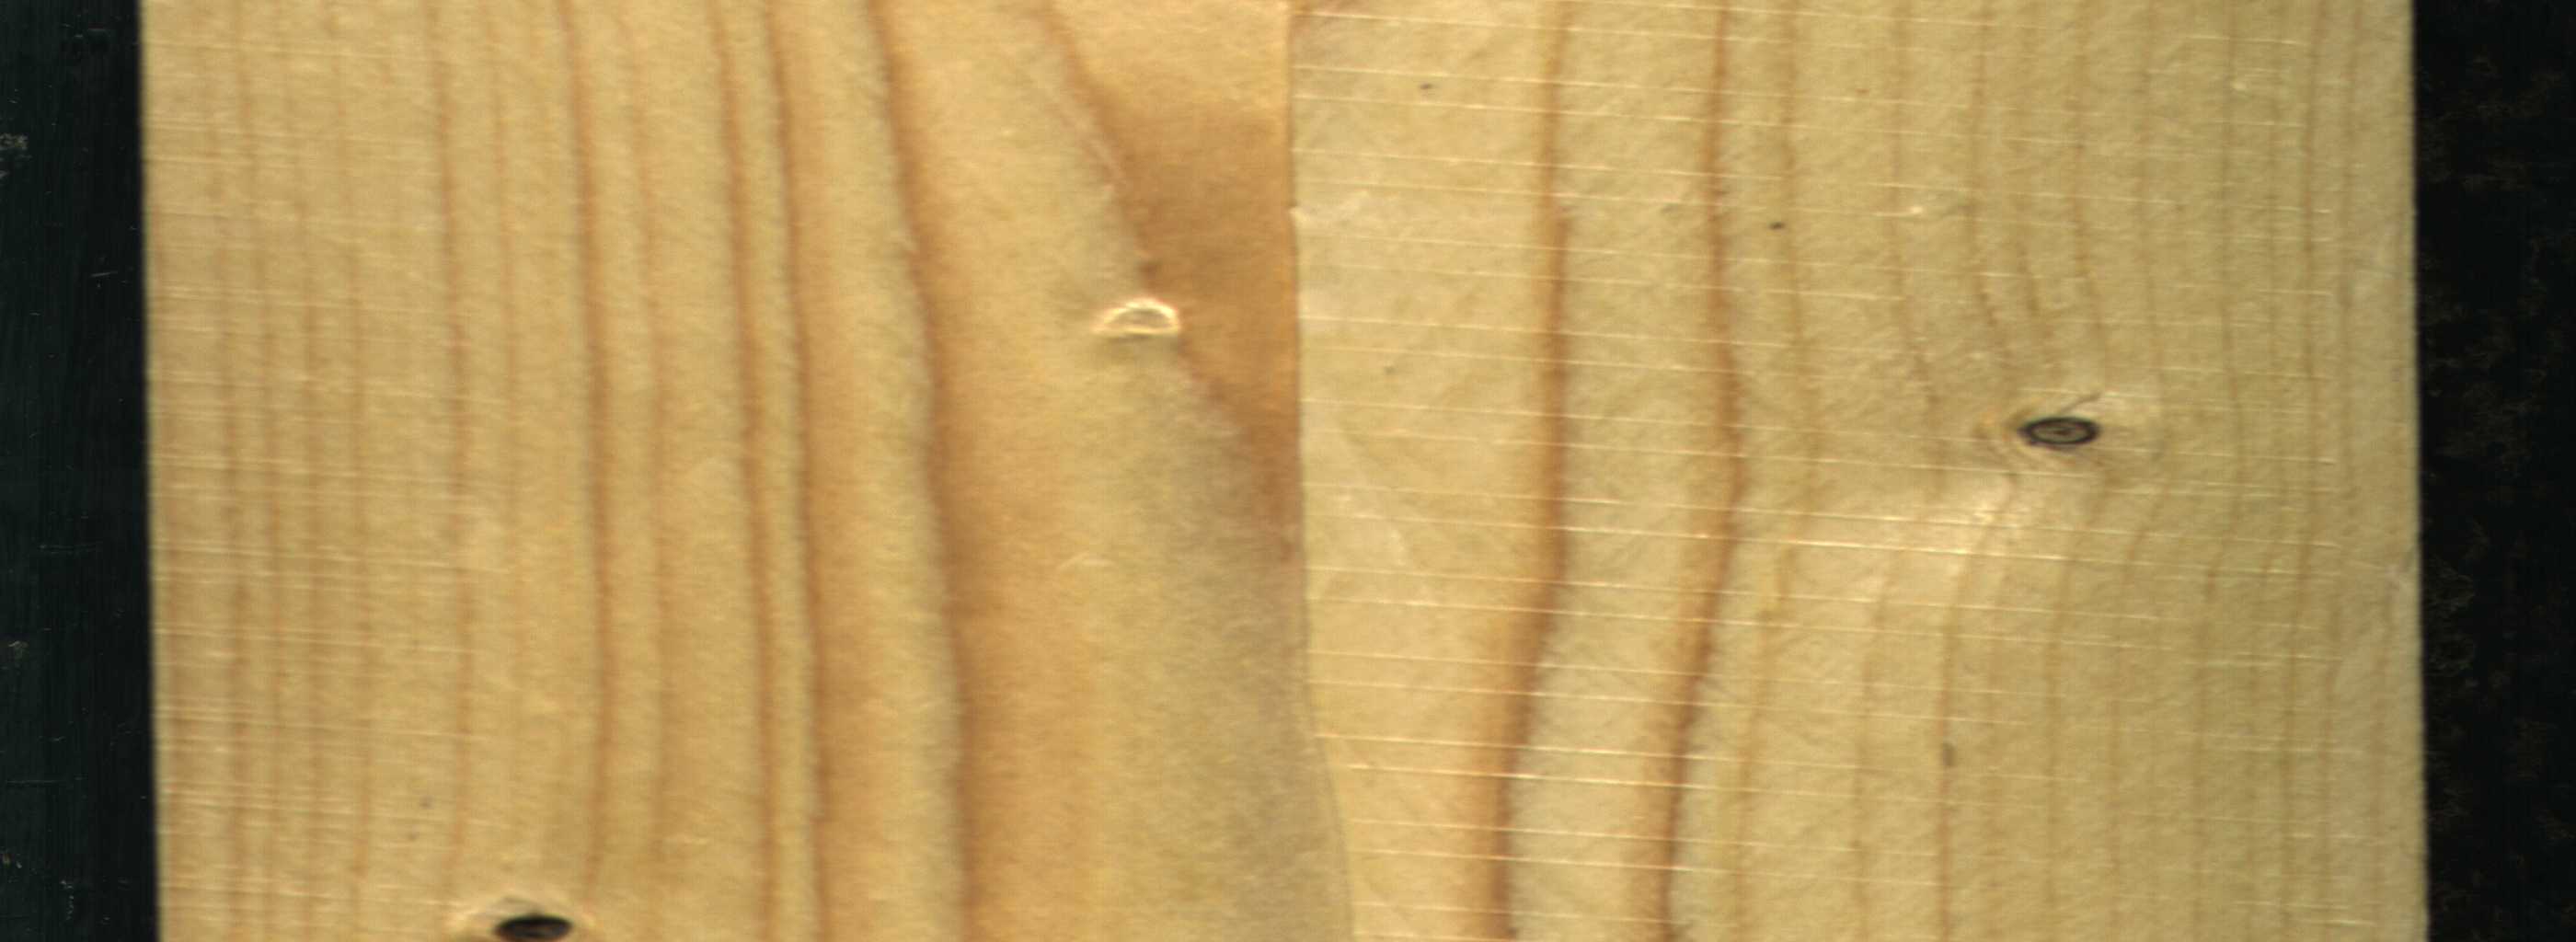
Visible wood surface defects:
Dead_Knot
Live_Knot